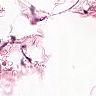
Metastatic tissue present: no